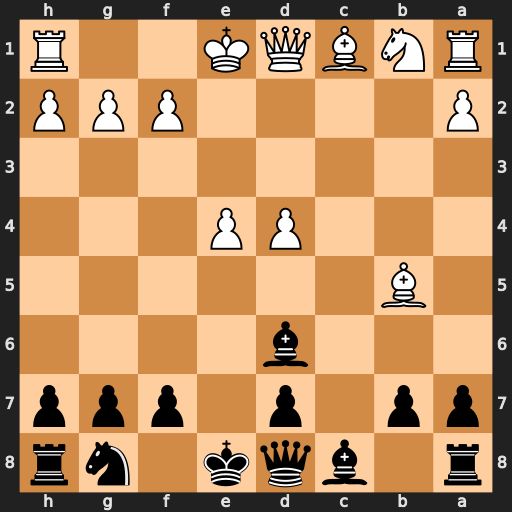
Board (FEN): r1bqk1nr/pp1p1ppp/3b4/1B6/3PP3/8/P4PPP/RNBQK2R
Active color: b
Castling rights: KQkq
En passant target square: -
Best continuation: Qa5+ Bd2 Qxb5